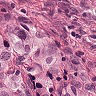
Metastatic tissue present: yes